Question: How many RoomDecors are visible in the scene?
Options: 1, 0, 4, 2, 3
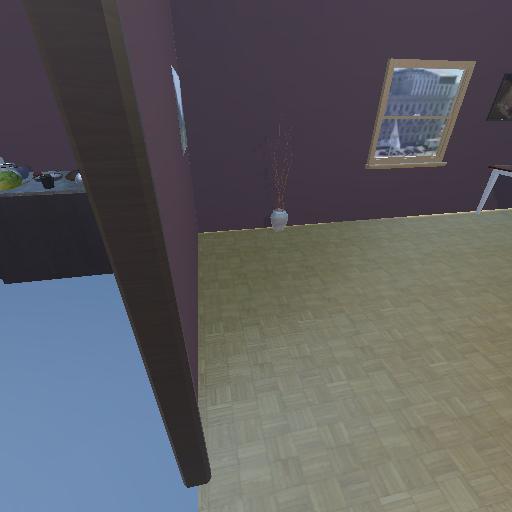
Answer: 1